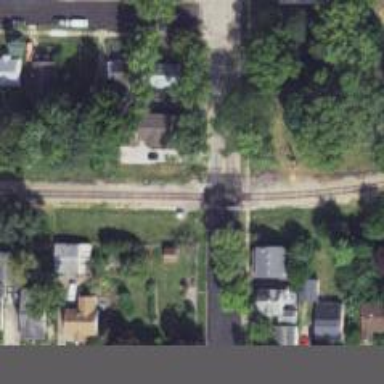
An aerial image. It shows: Railway crossing.